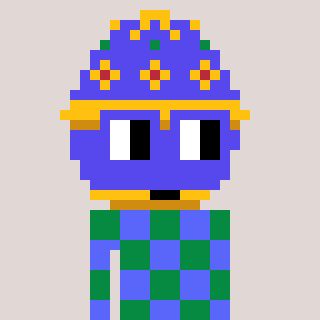
a pixel art character with square blue glasses, a faberge-shaped head and a purple-colored body on a warm background